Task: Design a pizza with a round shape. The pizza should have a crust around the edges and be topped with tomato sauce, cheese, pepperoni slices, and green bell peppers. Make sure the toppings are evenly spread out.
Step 464:
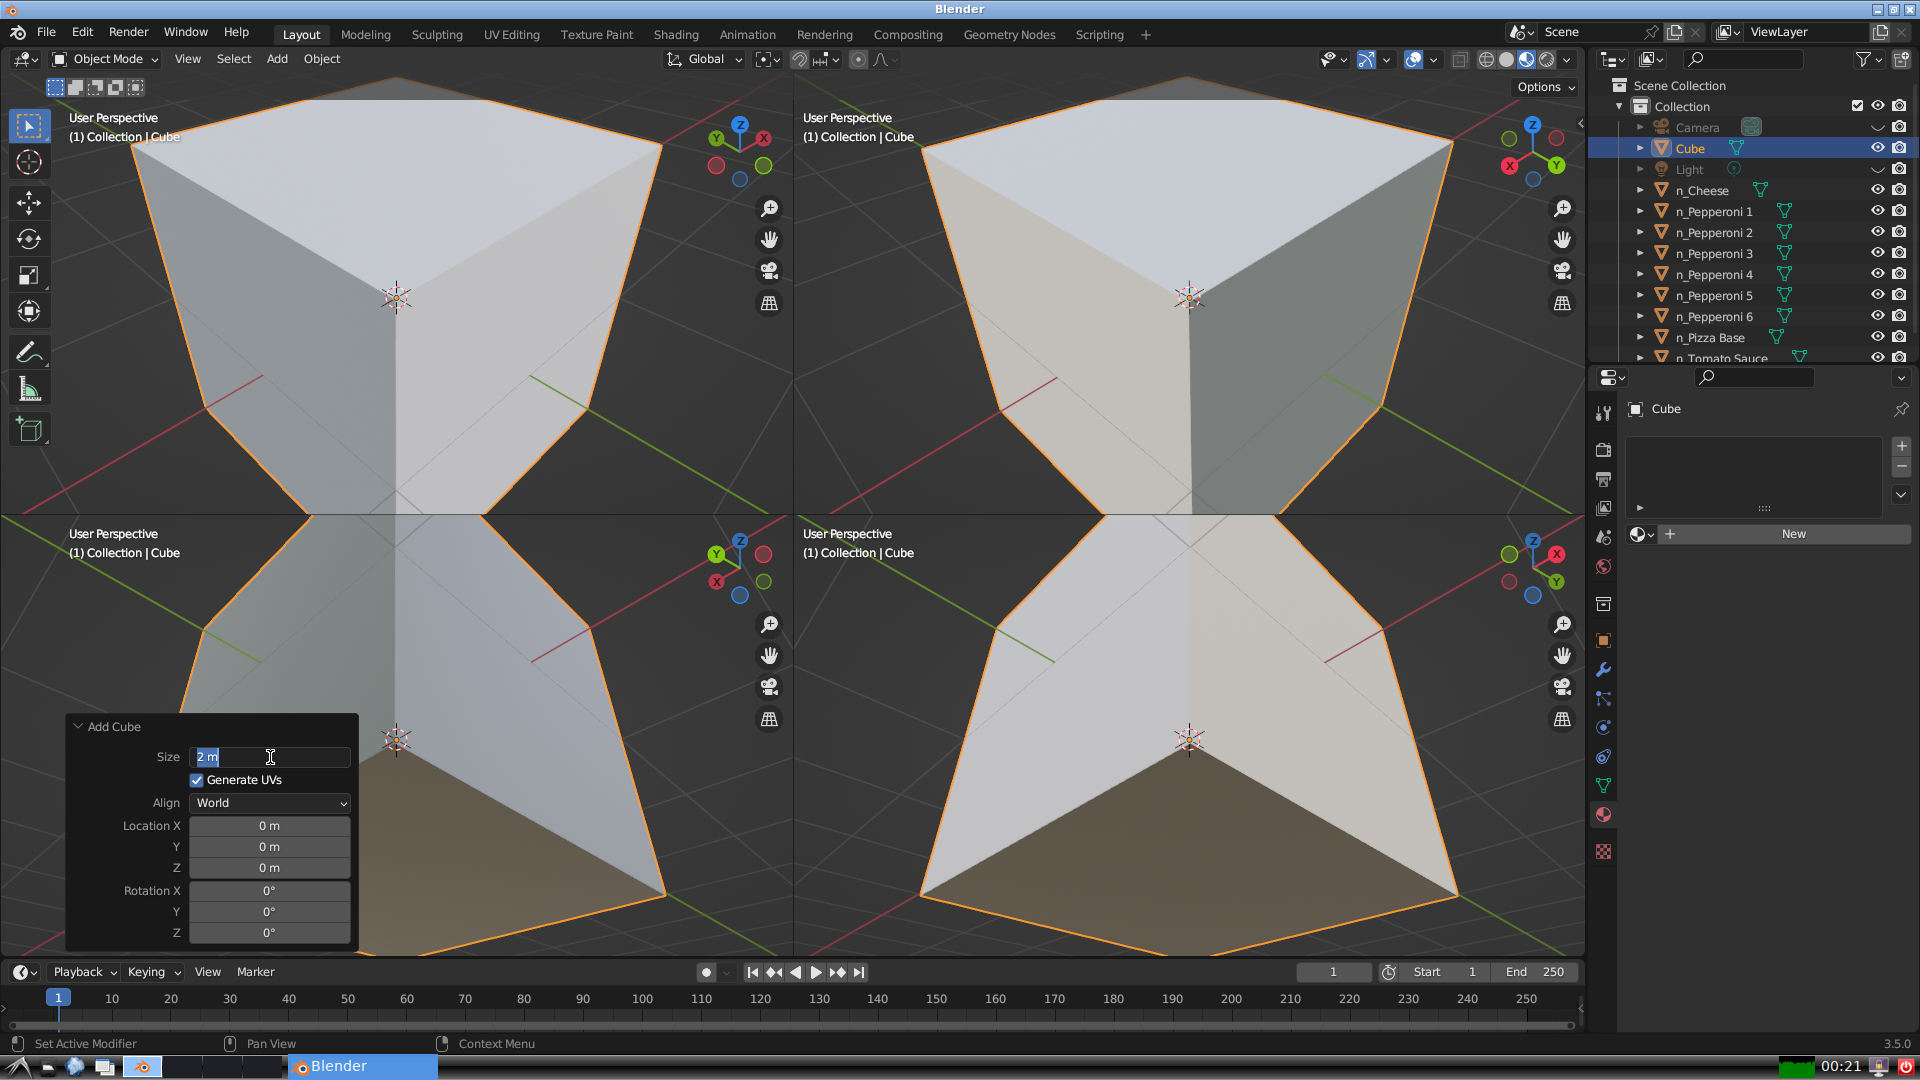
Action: input_text: 0.1